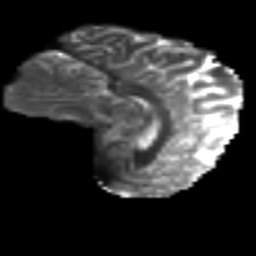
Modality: T2w
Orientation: sagittal
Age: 26
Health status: ill
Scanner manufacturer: philips
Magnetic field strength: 3 T
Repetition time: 9 s
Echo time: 0.127 s